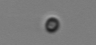
Label: nanoplankton_mix